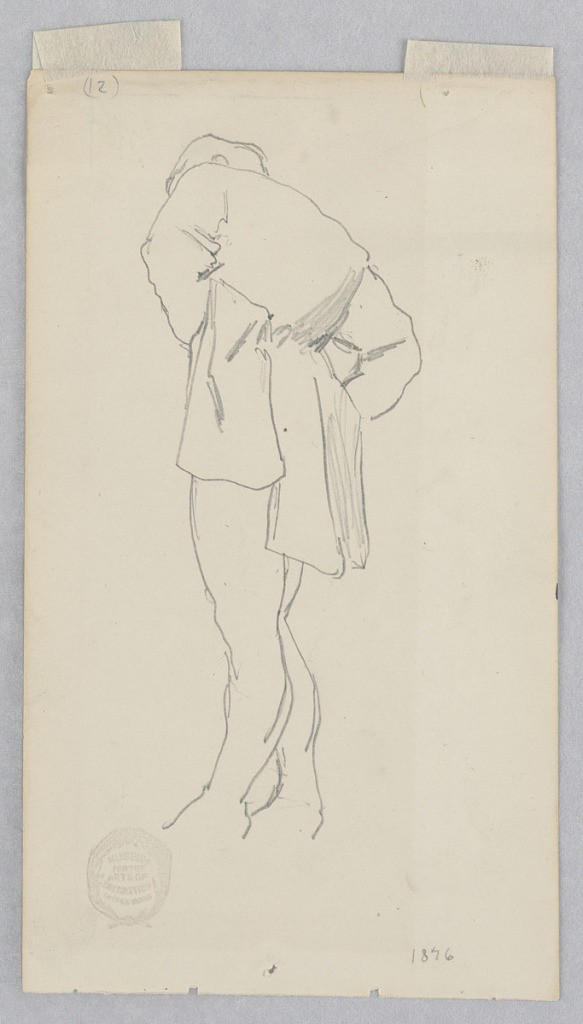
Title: Sketch of a Standing Man
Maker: Robert Frederick Blum, American, 1857–1903
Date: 1876
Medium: Graphite on wove paper
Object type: Drawing
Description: Sketch of a male figure, shown from the left back from below. The man wears a coat, but no trousers.